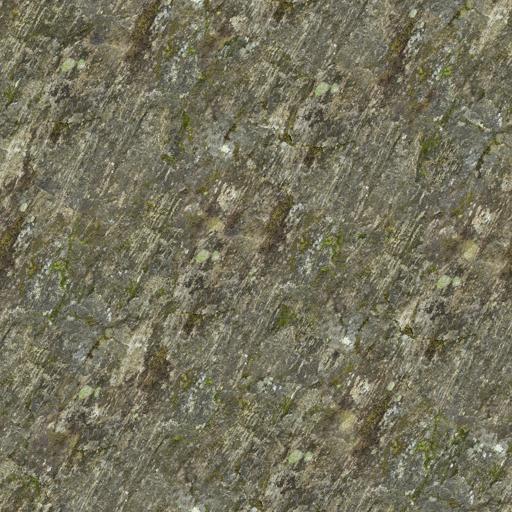
Tags: dark rock rough